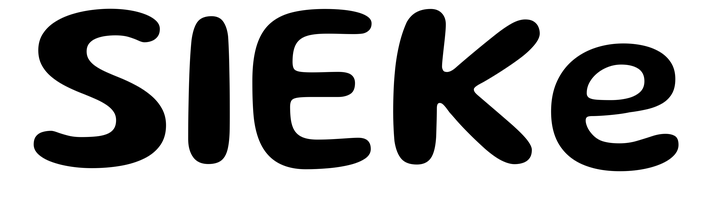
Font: Gluten_Medium